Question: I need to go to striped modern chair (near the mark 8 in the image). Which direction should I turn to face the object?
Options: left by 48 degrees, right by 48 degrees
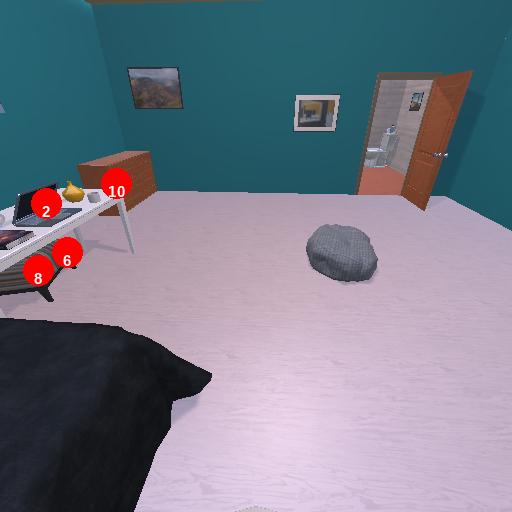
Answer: left by 48 degrees